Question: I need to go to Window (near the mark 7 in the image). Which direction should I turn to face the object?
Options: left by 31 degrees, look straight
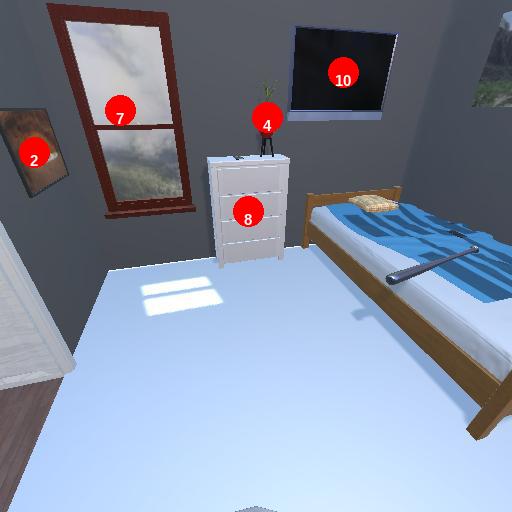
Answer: left by 31 degrees